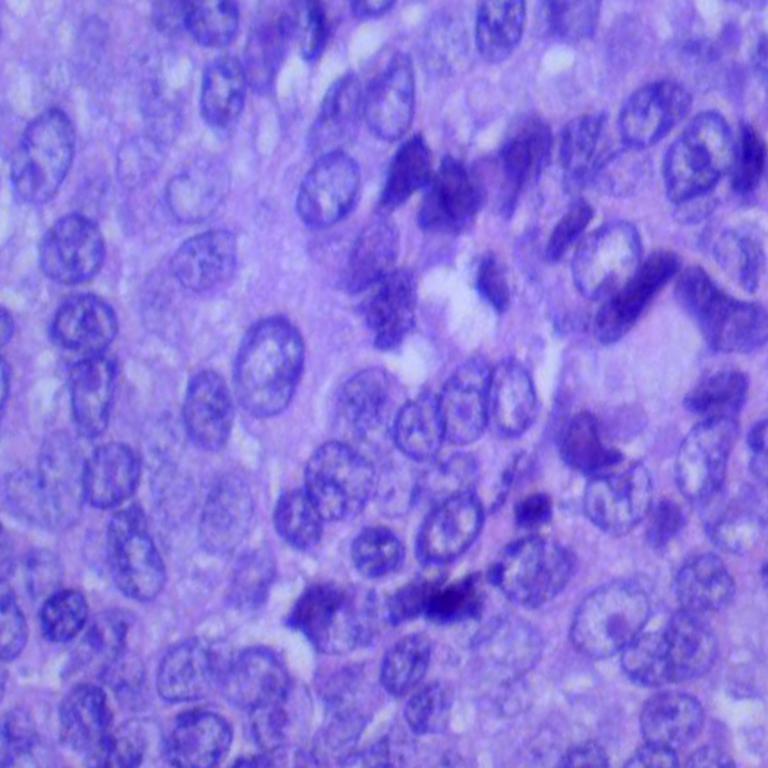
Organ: lung
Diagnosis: squamous carcinomas